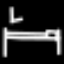
Label: bed